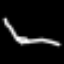
Label: angel